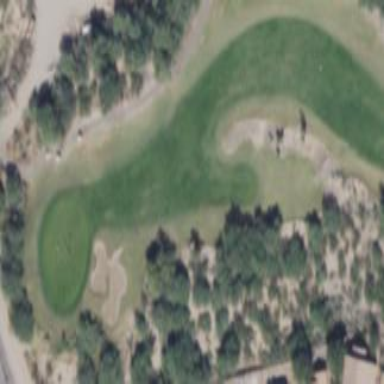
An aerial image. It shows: Area with grass used as rough in golf course.